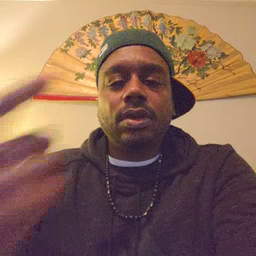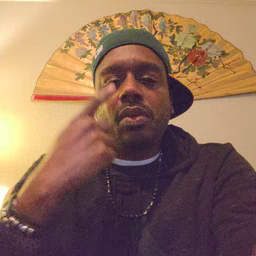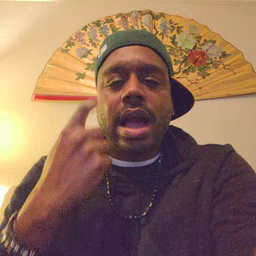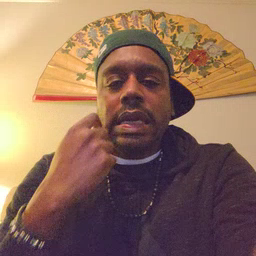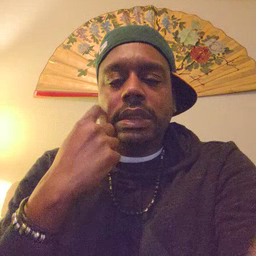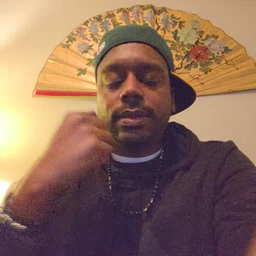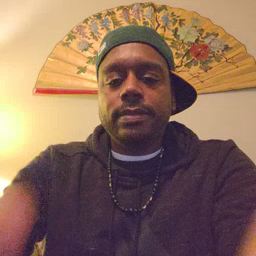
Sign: cry